Field crop: maize
Growth stage: 2
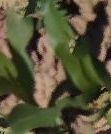
Species: maize